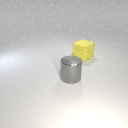
large yellow rubber cube to the right of large gray metal cylinder